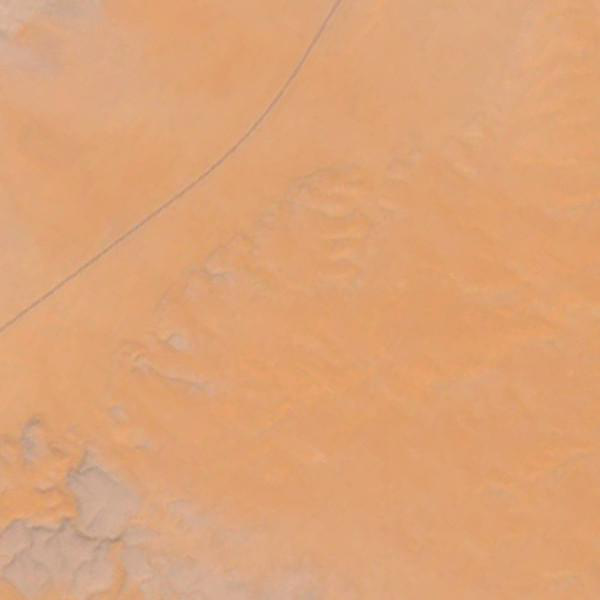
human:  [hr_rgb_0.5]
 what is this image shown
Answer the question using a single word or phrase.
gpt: bare land